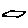
Label: moon